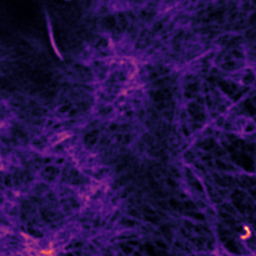
Label: Super-resolution F-actin image